Question: I am currently working on Weather API in which I am trying to take values from OpenWeatherMap.org. But When I click the button to retrieve the information from the website. It gives me the following Error.<URL>
Also Here's the UI for Button I am clicking.

'''
System.Exception was unhandled by user code
HResult=-<PHONE>
Message=Exception of type 'System.Exception' was thrown.
Source=UWPWeather
StackTrace:
at UWPWeather.LocationManager.<GetPosition>d__0.MoveNext()
--- End of stack trace from previous location where exception was thrown ---
at System.Runtime.CompilerServices.TaskAwaiter.ThrowForNonSuccess(Task task)
at System.Runtime.CompilerServices.TaskAwaiter.HandleNonSuccessAndDebuggerNotification(Task task)
at System.Runtime.CompilerServices.TaskAwaiter'1.GetResult()
at UWPWeather.MainPage.<Button_Click>d__1.MoveNext()
InnerException:
'''
The OpenWeatherMapProxy.cs code:
'''
using System;
using System.Collections.Generic;
using System.IO;
using System.Linq;
using System.Net.Http;
using System.Runtime.Serialization;
using System.Runtime.Serialization.Json;
using System.Text;
using System.Threading.Tasks;
namespace WeatherAPI
{
public class OpenWeatherMapProxy
{
public async static Task<RootObject>GetWeather(double lat,double lon)
{
var http = new HttpClient();
var response = await http.GetAsync("http://api.openweathermap.org/data/2.5/weather? lat=35&lon=77.20081&appid=b1b15e88fa797225412429c1c50c122a");
var result = await response.Content.ReadAsStringAsync();
var serializer = new DataContractJsonSerializer(typeof(RootObject));
var ms = new MemoryStream(Encoding.UTF8.GetBytes(result));
var data = (RootObject)serializer.ReadObject(ms);
return data;
}
}
public class Coord
{
[DataMember]
public double lon { get; set; }
[DataMember]
public double lat { get; set; }
}
[DataContract]
public class Weather
{
[DataMember]
public int id { get; set; }
[DataMember]
public string main { get; set; }
[DataMember]
public string description { get; set; }
[DataMember]
public string icon { get; set; }
}
[DataContract]
public class Main
{
[DataMember]
public double temp { get; set; }
[DataMember]
public int pressure { get; set; }
[DataMember]
public int humidity { get; set; }
[DataMember]
public double temp_min { get; set; }
[DataMember]
public double temp_max { get; set; }
}
[DataContract]
public class Wind
{
[DataMember]
public double speed { get; set; }
[DataMember]
public int deg { get; set; }
}
[DataContract]
public class Clouds
{
[DataMember]
public int all { get; set; }
}
[DataContract]
public class Sys
{
[DataMember]
public int type { get; set; }
[DataMember]
public int id { get; set; }
[DataMember]
public double message { get; set; }
[DataMember]
public string country { get; set; }
[DataMember]
public int sunrise { get; set; }
[DataMember]
public int sunset { get; set; }
}
[DataContract]
public class RootObject
{
[DataMember]
public Coord coord { get; set; }
[DataMember]
public List<Weather> weather { get; set; }
[DataMember]
public string @base { get; set; }
[DataMember]
public Main main { get; set; }
[DataMember]
public Wind wind { get; set; }
[DataMember]
public Clouds clouds { get; set; }
[DataMember]
public int dt { get; set; }
[DataMember]
public Sys sys { get; set; }
[DataMember]
public int id { get; set; }
[DataMember]
public string name { get; set; }
[DataMember]
public int cod { get; set; }
}
'''
MainPage.xaml.cs code:
'''
using System;
using System.Collections.Generic;
using System.IO;
using System.Linq;
using System.Runtime.InteropServices.WindowsRuntime;
using Windows.Foundation;
using Windows.Foundation.Collections;
using Windows.UI.Xaml;
using Windows.UI.Xaml.Controls;
using Windows.UI.Xaml.Controls.Primitives;
using Windows.UI.Xaml.Data;
using Windows.UI.Xaml.Input;
using Windows.UI.Xaml.Media;
using Windows.UI.Xaml.Navigation;
// The Blank Page item template is documented at http://go.microsoft.com/fwlink/?LinkId=402352&clcid=0x409
namespace WeatherAPI
{
/// <summary>
/// An empty page that can be used on its own or navigated to within a Frame.
/// </summary>
public sealed partial class MainPage : Page
{
public MainPage()
{
this.InitializeComponent();
}
private async void Button_Click(object sender, RoutedEventArgs e)
{
RootObject myWeather = await OpenWeatherMapProxy.GetWeather(20.0,30.0);
ResultTextBlock.Text = myWeather.name + " - " + ((int)myWeather.main.temp).ToString();
}
}
'''
}
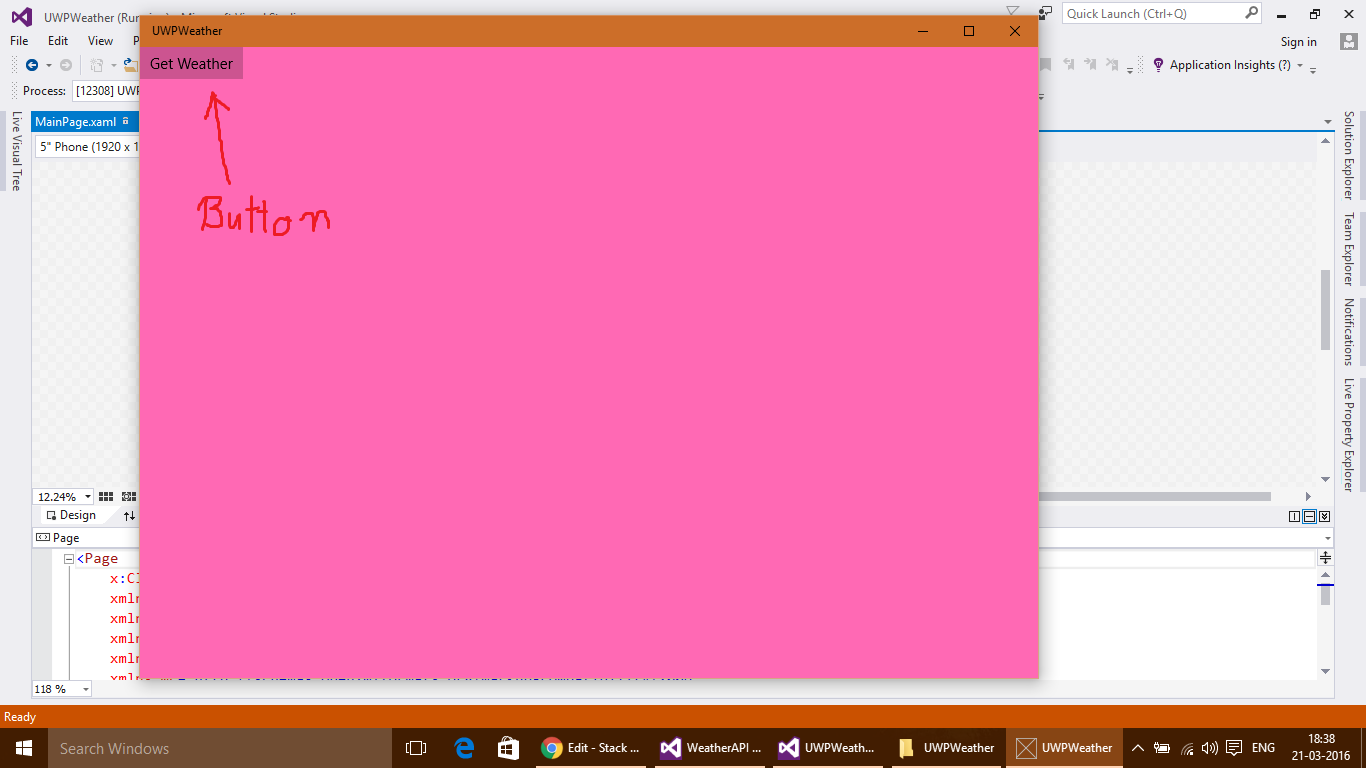
Answer: '''
((int)myWeather.main.temp).ToString()
'''
I have to ask: Why to int and then back to string again??
Anyways, the answer to your problem:
You need to check that myWeather != null && myWeather.main != null && myWeather.main.temp != null
One of them is null, which is giving you the exception.